Field crop: maize
Growth stage: 1
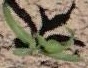
Species: maize